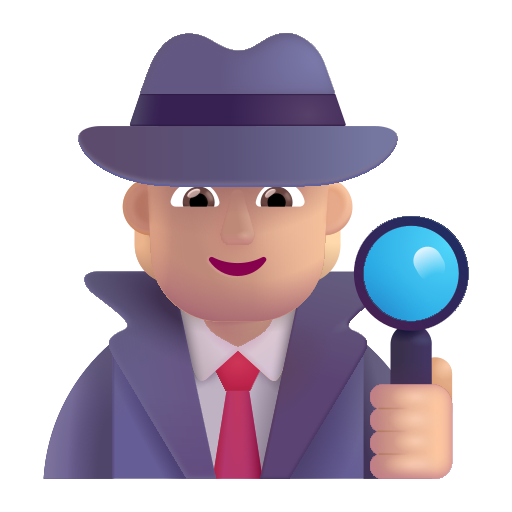
detective color  light